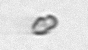
Label: Heterocapsa_rotundata